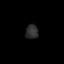
Tissue: prostate
Cell type: Fibroblasts
Senescence score: 0.7118
Nuclear area (px): 174
Mean DAPI intensity: 46.126